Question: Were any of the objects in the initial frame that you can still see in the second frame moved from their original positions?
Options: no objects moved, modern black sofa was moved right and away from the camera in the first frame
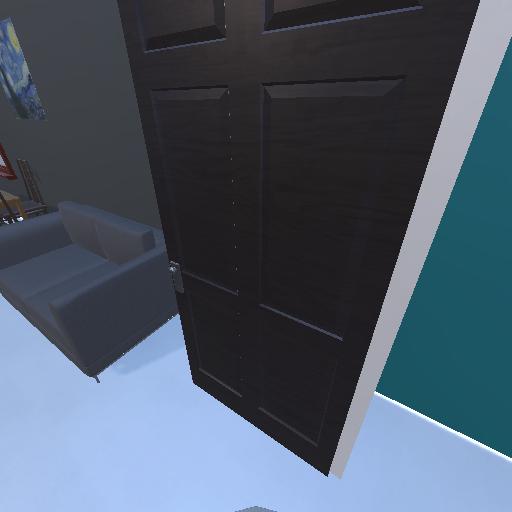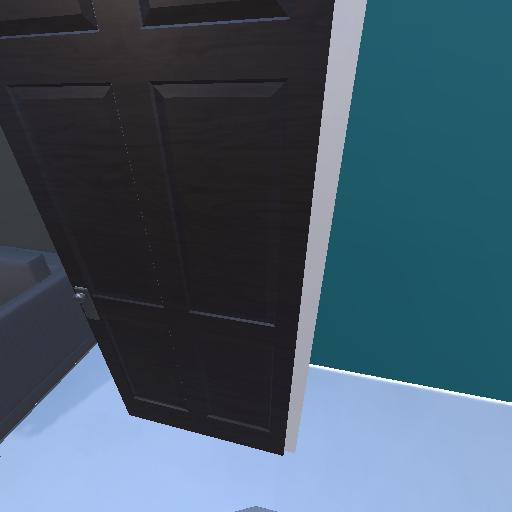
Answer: no objects moved